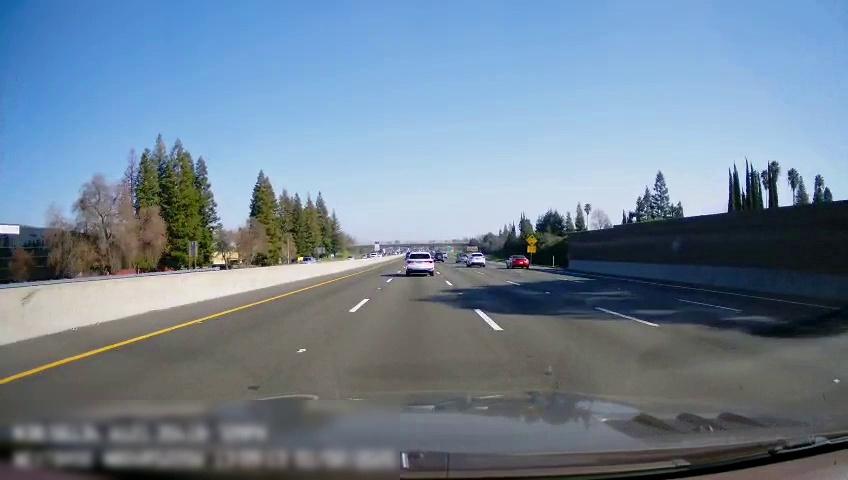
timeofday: Day
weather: Sunny
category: Drivable Space
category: Vehicles | Car
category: Vehicles | Car
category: Vehicles | SUV
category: Vehicles | SUV
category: Vehicles | SUV
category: Vehicles | Car
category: Lanes | Alternate Lane
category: Lanes | Current Lane
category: Lanes | Current Lane
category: Lanes | Alternate Lane
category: Lanes | Alternate Lane
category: Lanes | Alternate Lane
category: Traffic | Signs